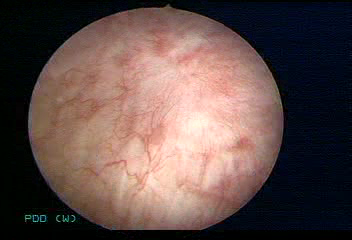
Modality: WLC
Class: Normal mucosa
Bladder cancer association: No